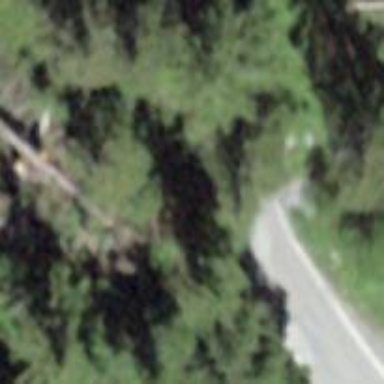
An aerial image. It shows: Unclassified road passing through tunnel.